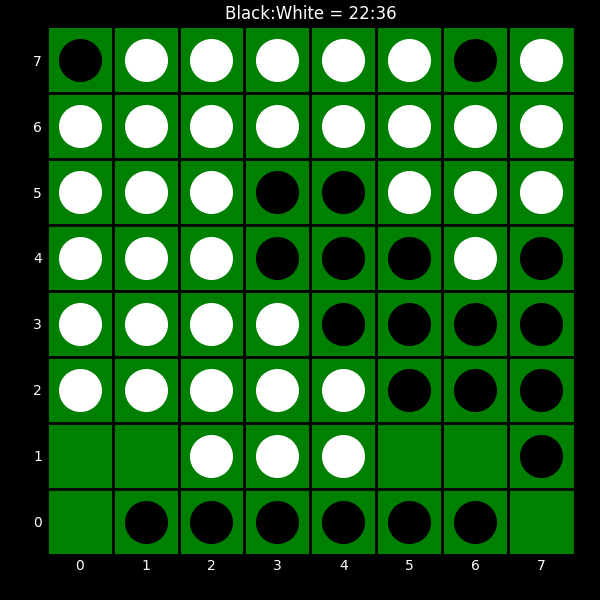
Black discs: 22
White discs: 36